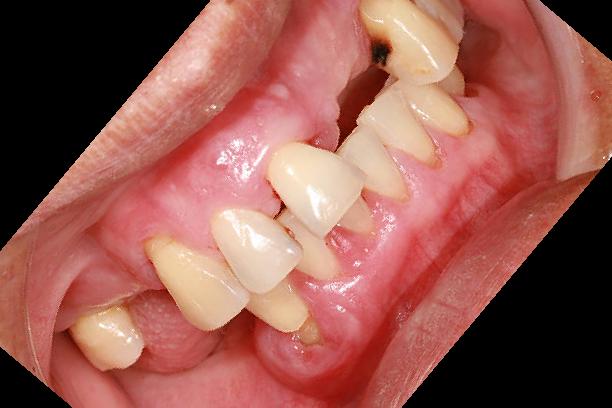
Condition: hypodontia